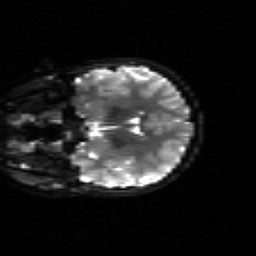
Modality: sbref
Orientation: coronal
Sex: female
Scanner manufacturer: siemens
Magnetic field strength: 3 T
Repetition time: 5 s
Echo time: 0.071 s